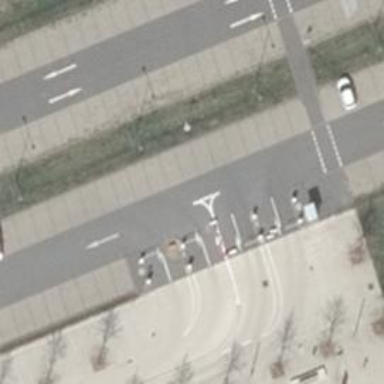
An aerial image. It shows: Road serving as parking aisle.